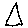
Label: triangle